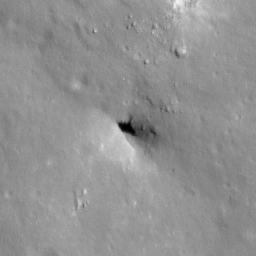
Pit: Stevinus 3
Host crater: Stevinus
Host type: impact_melt
Lunar coordinates: latitude -32.859, longitude 54.08